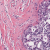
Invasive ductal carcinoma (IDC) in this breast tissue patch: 0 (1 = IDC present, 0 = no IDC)